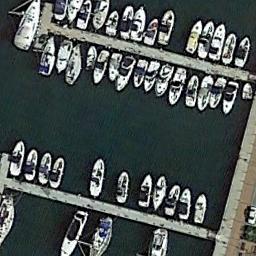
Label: harbor